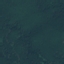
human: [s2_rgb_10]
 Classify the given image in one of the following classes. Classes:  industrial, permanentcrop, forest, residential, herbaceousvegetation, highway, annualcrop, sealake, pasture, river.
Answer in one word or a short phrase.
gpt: Forest